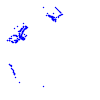
Particle: kaon